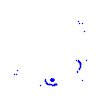
Particle: proton